Question: What am I seeing here? I do not mind the rest of the paragraphs do not line up, but the top ones must. What am I missing?
Browsers Fx 19 and Chrome 24 full screen on OSX Mountain Lion
it goes away in a jsfiddle due to the normalised css that is inserted automatically
<URL>

'''
<!DOCTYPE html>
<html>
<head>
<style>
#multicolumn {
-moz-column-count:3; /* Firefox */
-webkit-column-count:3; /* Safari and Chrome */
column-count:3;
-moz-column-gap: 10px;
-webkit-column-gap: 10px;
column-gap: 10px;
-moz-column-rule: 1px solid #000;
-webkit-column-rule: 1px solid #000;
column-rule:1px solid #000;
}
</style>
</head>
<body>
<div id="multicolumn"><p>Lorem ipsum dolor sit amet, consectetur adipiscing elit. Donec nulla lorem, tincidunt in pulvinar non</p>
<p>Suspendisse est odio, porttitor non semper porttitor, sagittis in enim. Aenean mollis elit dapibus</p>
<p>Vestibulum ante ipsum primis in faucibus orci luctus et ultrices posuere cubilia Curae; </p>
<p>Etiam imperdiet suscipit odio, posuere ultrices diam porttitor nec. In tincidunt iaculis neque</p>
<p>Lorem ipsum dolor sit amet, consectetur adipiscing elit. Vestibulum porta consectetur sapien, </p>
<p>Donec tortor mauris, congue sit amet imperdiet sed, vehicula vel eros.</p>
<p>Curabitur porttitor mattis felis et placerat. Nulla facilisi. Curabitur varius imperdiet sapien,</p>
<p>in vulputate quam auctor id. In quis eros eget sapien dignissim porttitor.</p>
<p> In hac habitasse platea dictumst. Nulla ut lorem sed felis blandit pretium.</p>
<p> Donec eget turpis ac ante gravida aliquet at nec magna.</p>
<p> Curabitur eleifend massa id sapien iaculis scelerisque. </p>
<p>Sed interdum, sapien ac laoreet tempus, orci turpis tristique sapien, </p>
<p>at ultrices dolor nulla eget dui. Vivamus sit amet turpis et erat vehicula tincidunt. Etiam a sodales neque.</p>
</div>
</body>
</html>
'''
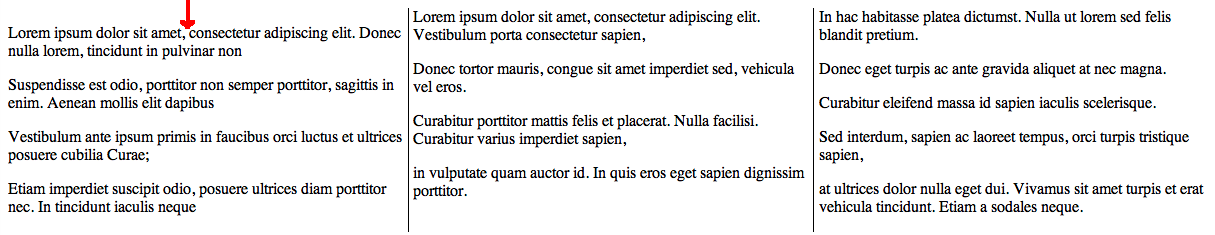
Answer: The '<p>' element has some top margin by default. Add a CSS rule to reset just the first paragraph like this:
'''
p:first-of-type {
margin-top:0;
}
'''